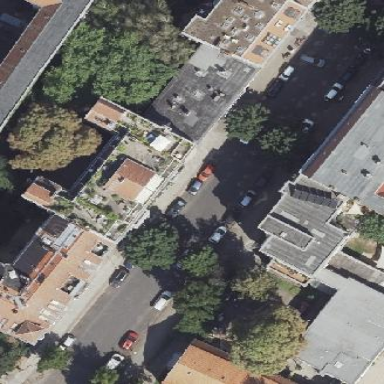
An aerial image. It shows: Street-side parking lot with asphalt surface.